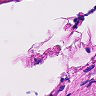
Metastatic tissue present: no